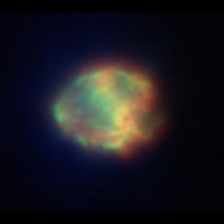
Taxon: Ciliates
Group: Other